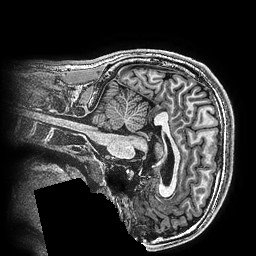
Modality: T1w
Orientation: sagittal
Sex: male
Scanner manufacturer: ge
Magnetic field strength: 3 T
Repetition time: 0.00766 s
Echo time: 0.003476 s